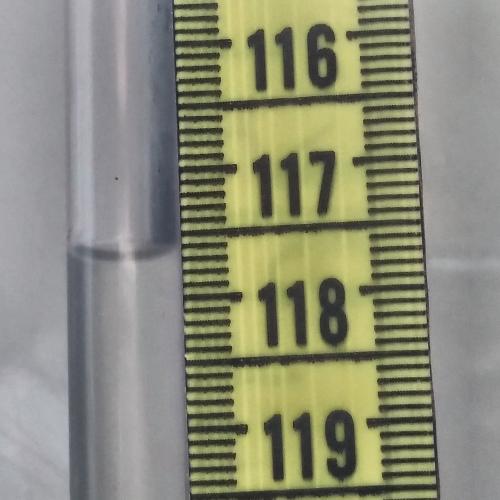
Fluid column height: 117.6 cm